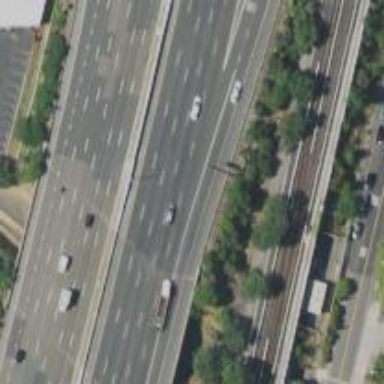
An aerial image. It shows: Motorway junction.